Question: >
<URL>
I have a table . I want concatenated result set.

Please help me by writing a query for this problem?
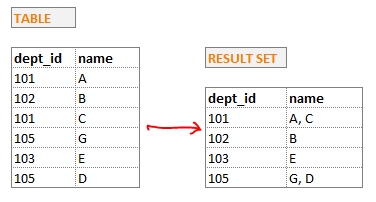
Answer: Here, try this one,
'''
SELECT a.dept_id,
NewTable.NameValues
FROM (
SELECT DISTINCT dept_ID
FROM tableA
) a
LEFT JOIN
(
SELECT dept_id,
STUFF((
SELECT ', ' + [Name]
FROM tableA
WHERE ( dept_id = Results.dept_id )
FOR XML PATH('')), 1, 1, '') AS NameValues
FROM tableA Results
GROUP BY dept_id
) NewTable
on a.dept_id = NewTable.dept_id
GO
'''
# SQLFiddle Demo
HEre's another version
'''
SELECT a.dept_id,
SUBSTRING(d.nameList,1, LEN(d.nameList) - 1) ConcatenateNames
FROM
(
SELECT DISTINCT dept_id
FROM tableA
) a
CROSS APPLY
(
SELECT name + ', '
FROM tableA AS B
WHERE A.dept_id = B.dept_id
FOR XML PATH('')
) D (nameList)
GO
'''
# SQLFiddle Demo